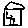
Label: house